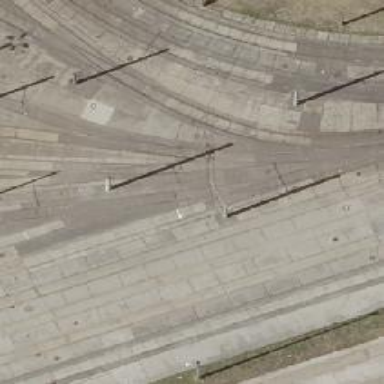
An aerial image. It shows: Railway switch.